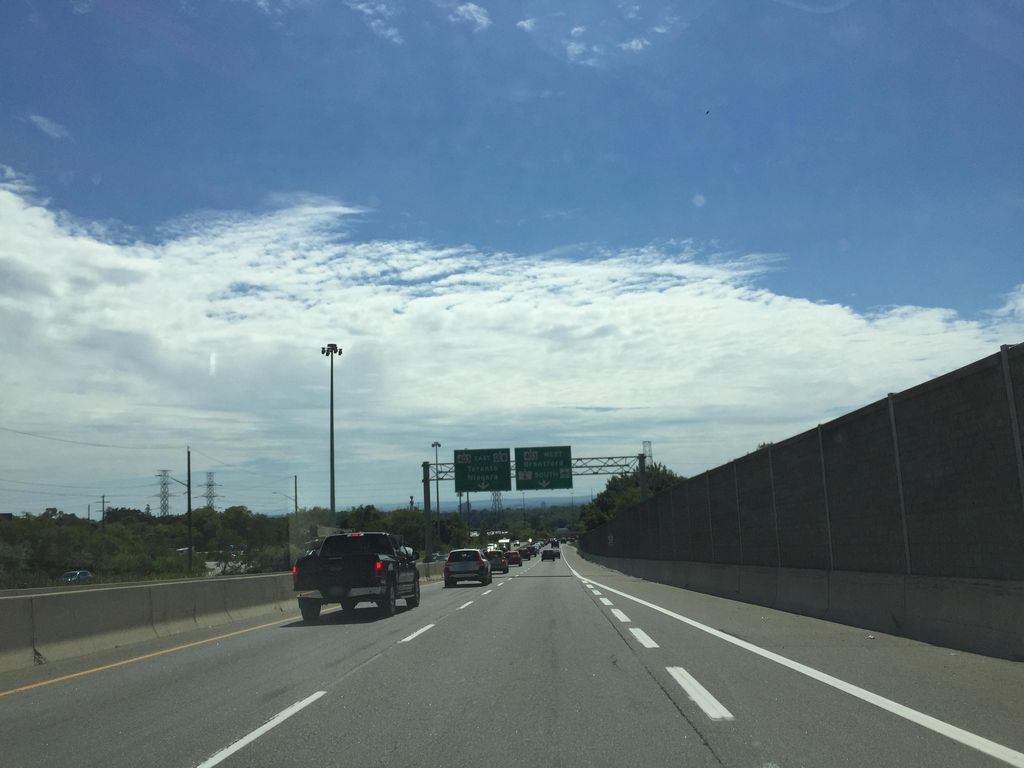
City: hamilton